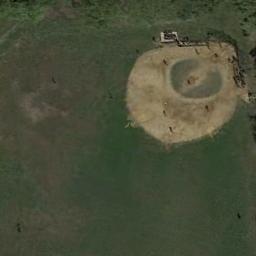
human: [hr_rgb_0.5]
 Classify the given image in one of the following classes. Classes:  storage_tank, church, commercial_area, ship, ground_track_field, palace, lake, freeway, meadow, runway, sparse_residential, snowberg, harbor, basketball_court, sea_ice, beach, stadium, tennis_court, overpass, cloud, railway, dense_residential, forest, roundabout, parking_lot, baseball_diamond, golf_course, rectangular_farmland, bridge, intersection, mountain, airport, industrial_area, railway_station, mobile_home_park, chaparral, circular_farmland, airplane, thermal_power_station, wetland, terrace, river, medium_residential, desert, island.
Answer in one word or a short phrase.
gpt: baseball_diamond